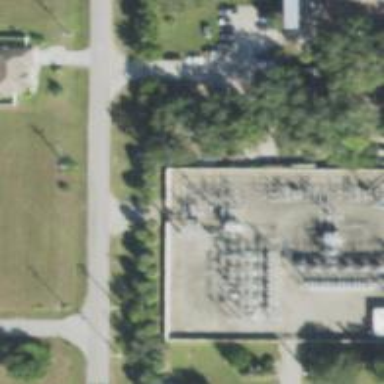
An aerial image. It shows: Switch used for power control.